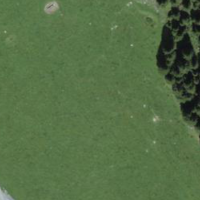
EUNIS habitat code: 23
Species observed at this site:
Marmota marmota